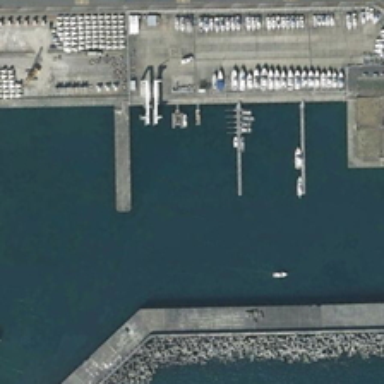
Many boats are on the ground next to a port with several boats .